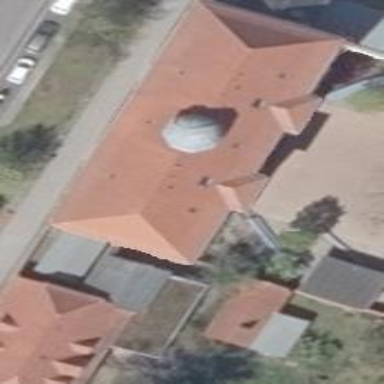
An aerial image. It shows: School building with hipped roof made of red roof tiles. The building itself is also red in color.